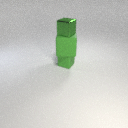
small green rubber cube below large green rubber cube